Chest X-ray:
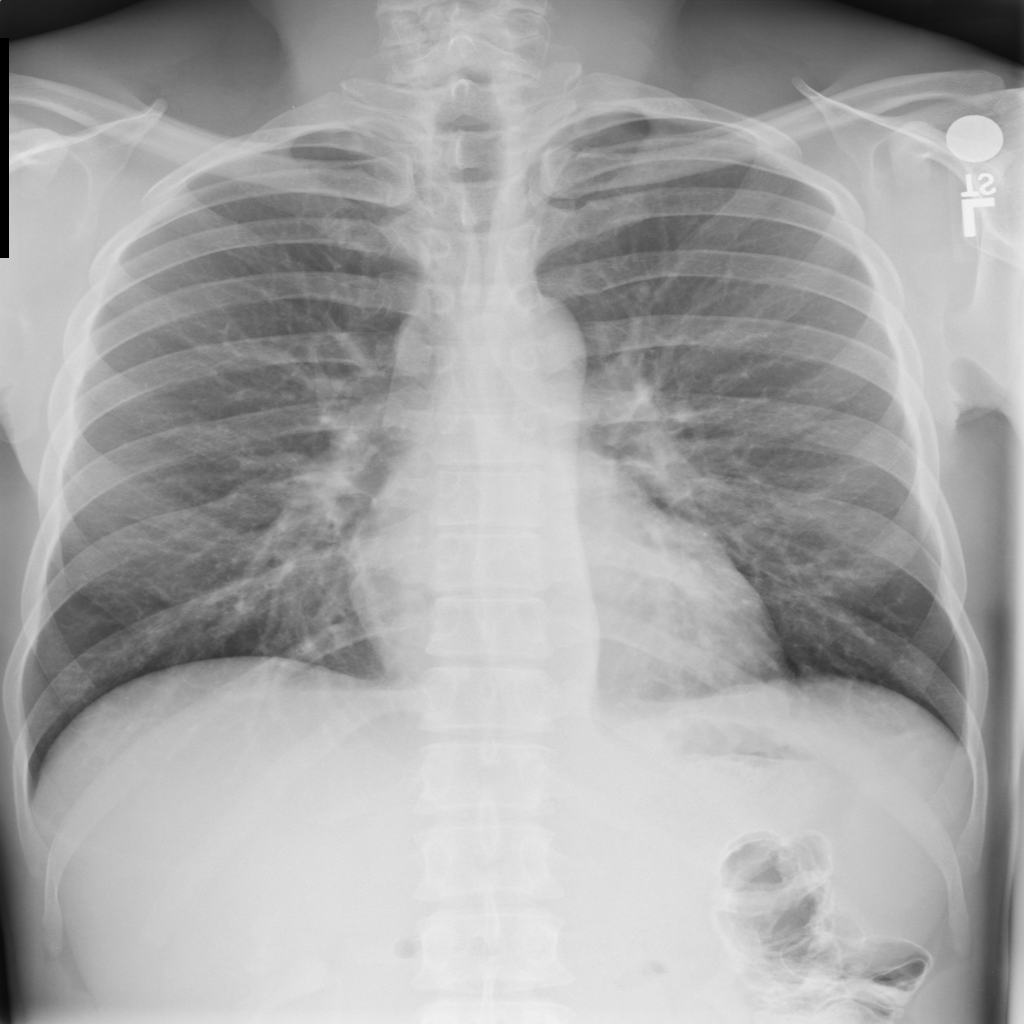
Findings: Consolidation
No abnormal finding: no